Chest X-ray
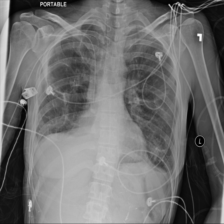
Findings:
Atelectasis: negative
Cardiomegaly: negative
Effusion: negative
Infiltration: negative
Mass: negative
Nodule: negative
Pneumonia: negative
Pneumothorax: negative
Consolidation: negative
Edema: negative
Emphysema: negative
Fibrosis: negative
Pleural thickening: negative
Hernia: negative